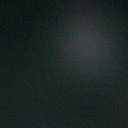
Screen state: off